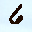
Label: 6